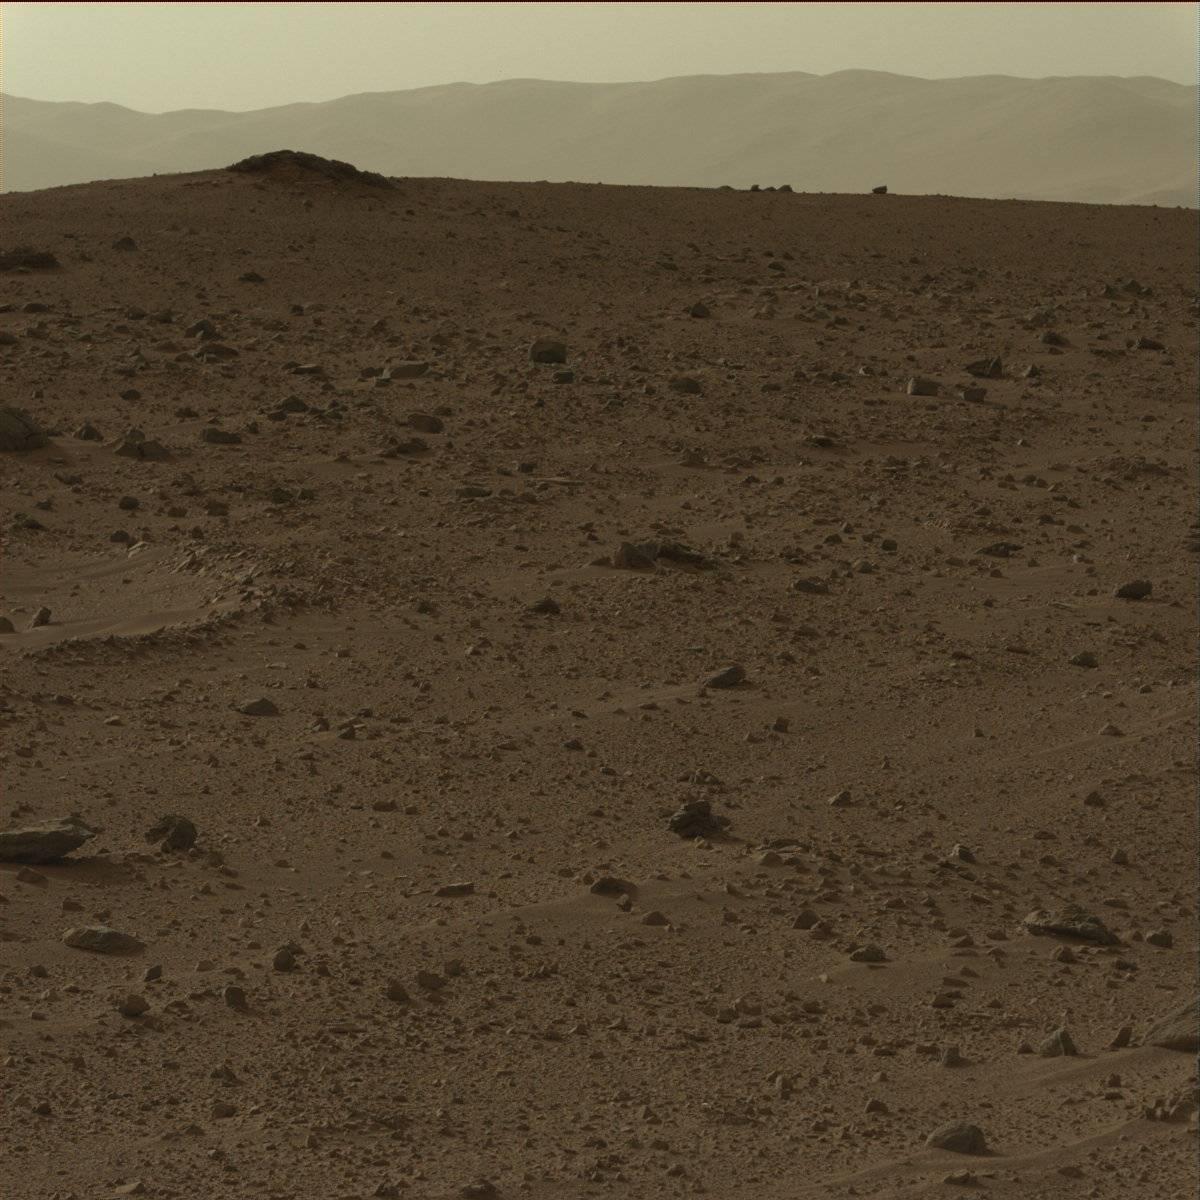
Terrain classes present: Bedrock, Ridge, Rock, Sand / Soil, Sky